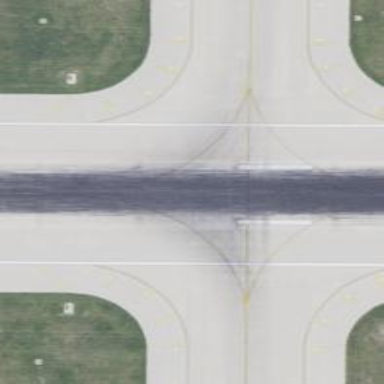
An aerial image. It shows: View of taxiway at the airport.